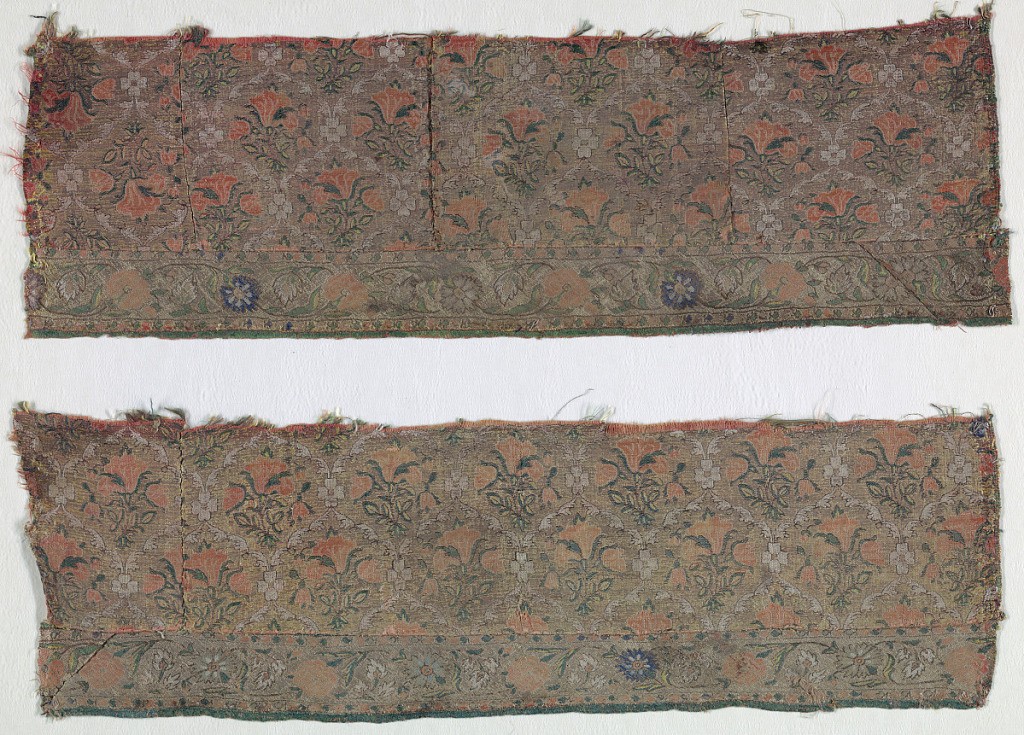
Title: Fragments
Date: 19th century
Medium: silk, metallic Technique: plain compound weave with discontinuous supplementary weft (brocaded)
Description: Woven fragments have a pattern of red flowers in ogival shaped latticework. Bottom border of flowers.